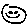
Label: smiley face